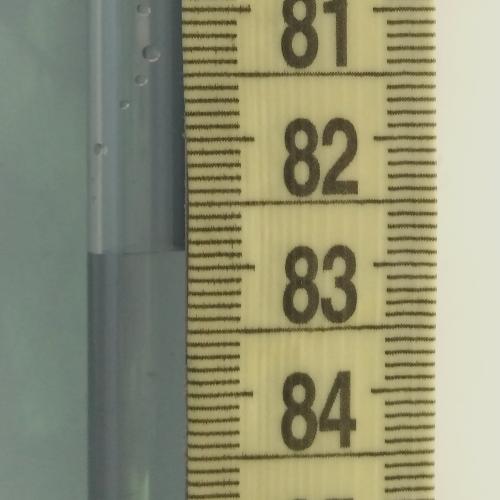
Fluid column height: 82.9 cm